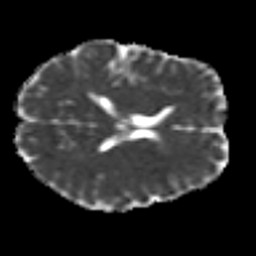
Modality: MD
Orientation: axial
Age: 29
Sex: female
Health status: healthy
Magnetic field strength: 3 T
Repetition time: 8.4 s
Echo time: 0.0926 s